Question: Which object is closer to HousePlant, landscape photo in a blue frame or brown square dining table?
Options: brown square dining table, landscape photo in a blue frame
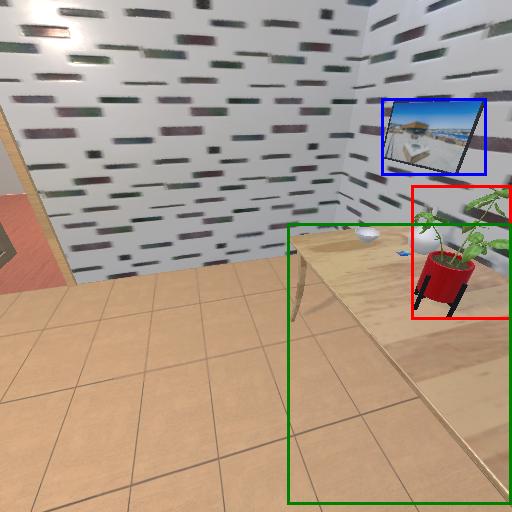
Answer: brown square dining table